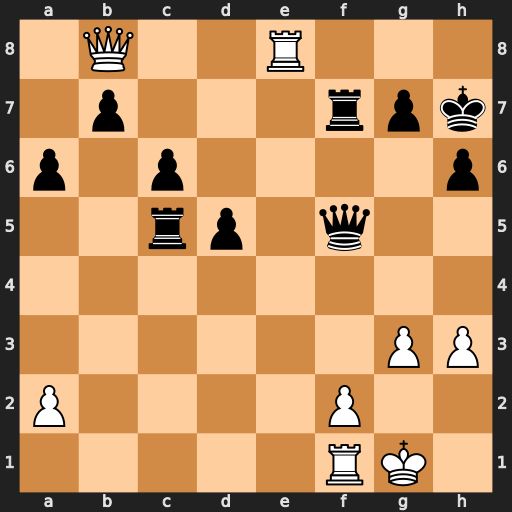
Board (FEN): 1Q2R3/1p3rpk/p1p4p/2rp1q2/8/6PP/P4P2/5RK1
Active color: w
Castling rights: -
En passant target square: -
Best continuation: Rh8+ Kg6 Qd6+ Rf6 Qxc5